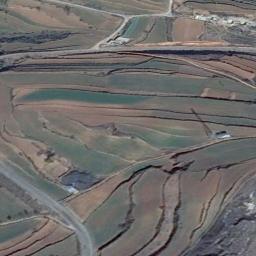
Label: terrace